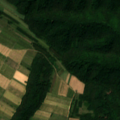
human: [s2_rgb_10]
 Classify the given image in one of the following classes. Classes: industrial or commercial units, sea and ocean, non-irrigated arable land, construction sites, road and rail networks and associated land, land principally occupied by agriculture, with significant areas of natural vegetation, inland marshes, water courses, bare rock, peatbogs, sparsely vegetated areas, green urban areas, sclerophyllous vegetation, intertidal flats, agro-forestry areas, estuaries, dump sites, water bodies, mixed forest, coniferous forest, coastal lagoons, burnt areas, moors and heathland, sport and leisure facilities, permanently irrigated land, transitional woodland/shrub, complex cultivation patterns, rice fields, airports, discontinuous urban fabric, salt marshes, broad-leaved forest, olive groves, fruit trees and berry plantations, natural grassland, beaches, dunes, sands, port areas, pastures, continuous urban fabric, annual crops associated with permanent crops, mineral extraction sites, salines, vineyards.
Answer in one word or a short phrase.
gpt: non-irrigated arable land, broad-leaved forest